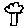
Label: tree